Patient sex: M
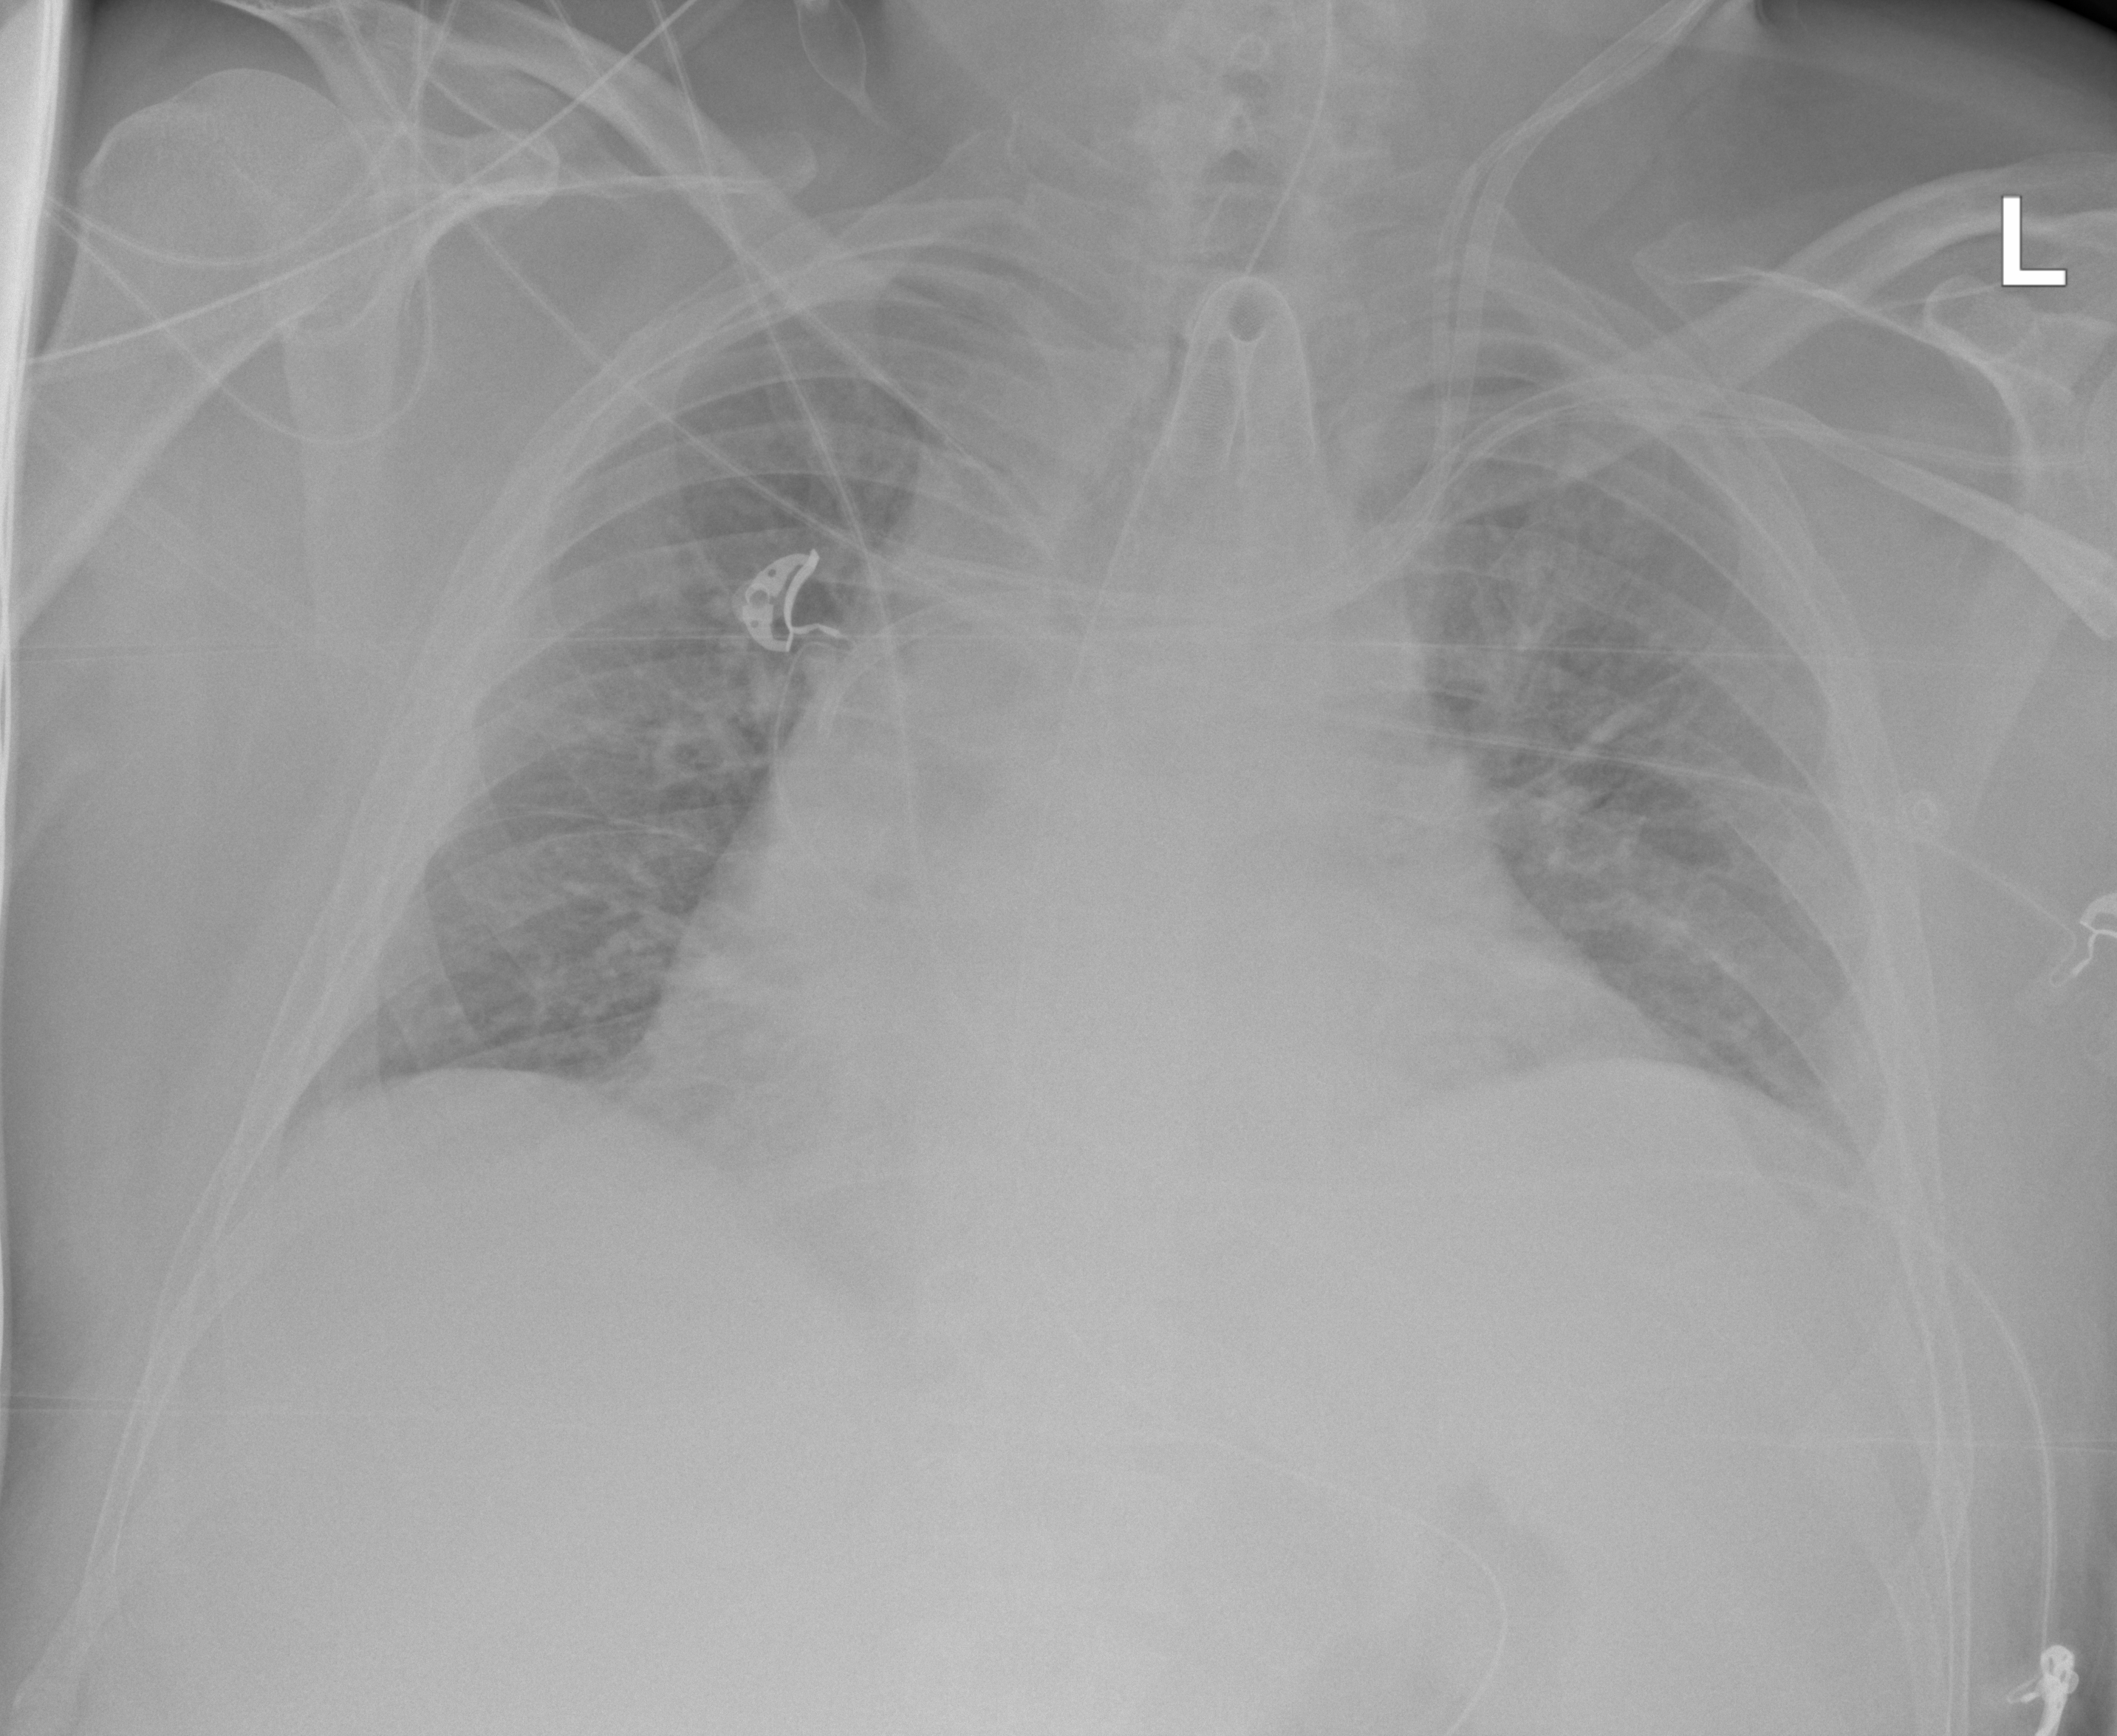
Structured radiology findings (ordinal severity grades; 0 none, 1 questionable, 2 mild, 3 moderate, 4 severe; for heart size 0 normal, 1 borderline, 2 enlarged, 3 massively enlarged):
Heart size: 2
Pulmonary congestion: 2
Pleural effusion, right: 1
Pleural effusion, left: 1
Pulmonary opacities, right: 0
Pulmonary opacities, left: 0
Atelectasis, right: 2
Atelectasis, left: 2